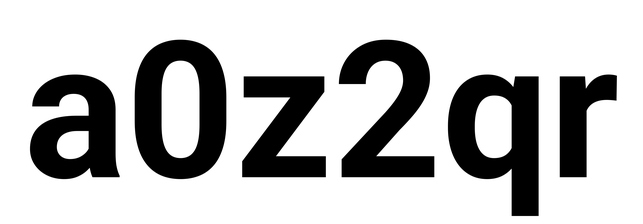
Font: Roboto_Bold